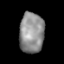
Tissue: lung
Cell type: Epithelial cells
Senescence score: 0.1654
Nuclear area (px): 978
Mean DAPI intensity: 143.122